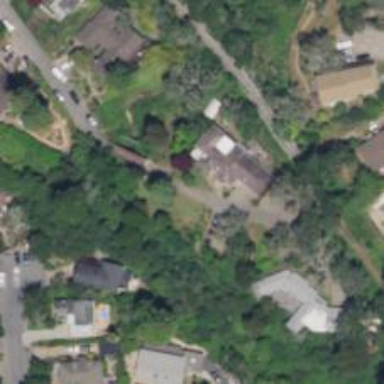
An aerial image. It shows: Shared driveway designated as service road.